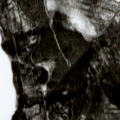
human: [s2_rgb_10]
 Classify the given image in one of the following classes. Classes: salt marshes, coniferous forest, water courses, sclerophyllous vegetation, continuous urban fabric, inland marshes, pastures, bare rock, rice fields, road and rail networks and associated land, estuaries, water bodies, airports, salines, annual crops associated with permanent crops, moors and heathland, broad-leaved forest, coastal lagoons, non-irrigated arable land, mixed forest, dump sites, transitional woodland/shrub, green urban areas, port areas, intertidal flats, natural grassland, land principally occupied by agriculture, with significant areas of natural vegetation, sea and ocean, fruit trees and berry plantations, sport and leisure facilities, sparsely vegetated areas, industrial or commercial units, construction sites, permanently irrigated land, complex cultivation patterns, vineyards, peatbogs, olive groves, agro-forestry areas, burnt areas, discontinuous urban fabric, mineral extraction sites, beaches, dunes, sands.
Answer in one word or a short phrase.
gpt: coniferous forest, transitional woodland/shrub, peatbogs